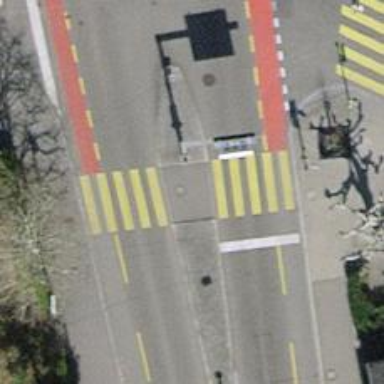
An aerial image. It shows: Road crossing with traffic signals and central island.